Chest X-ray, PA view. Patient: 45 years old, sex F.
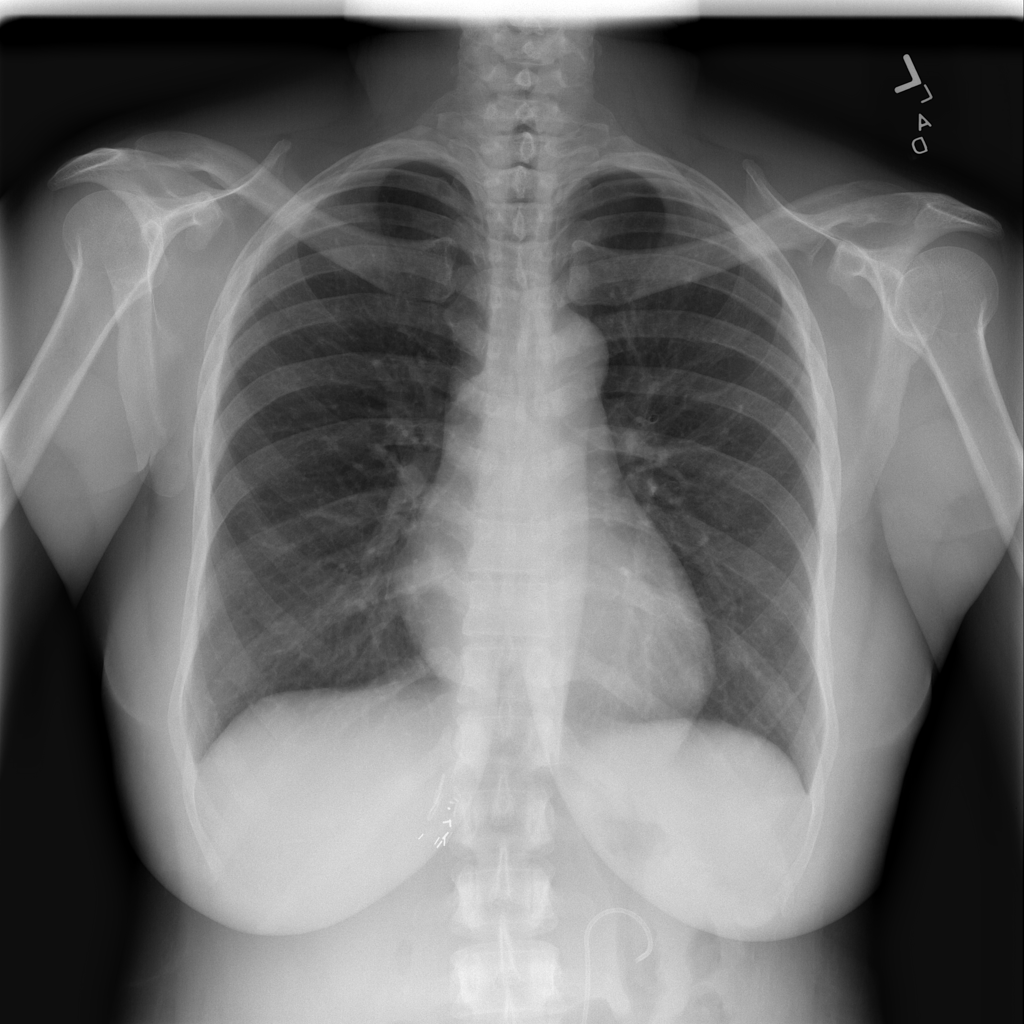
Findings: No Finding